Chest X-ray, PA view. Patient: 54 years old, sex M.
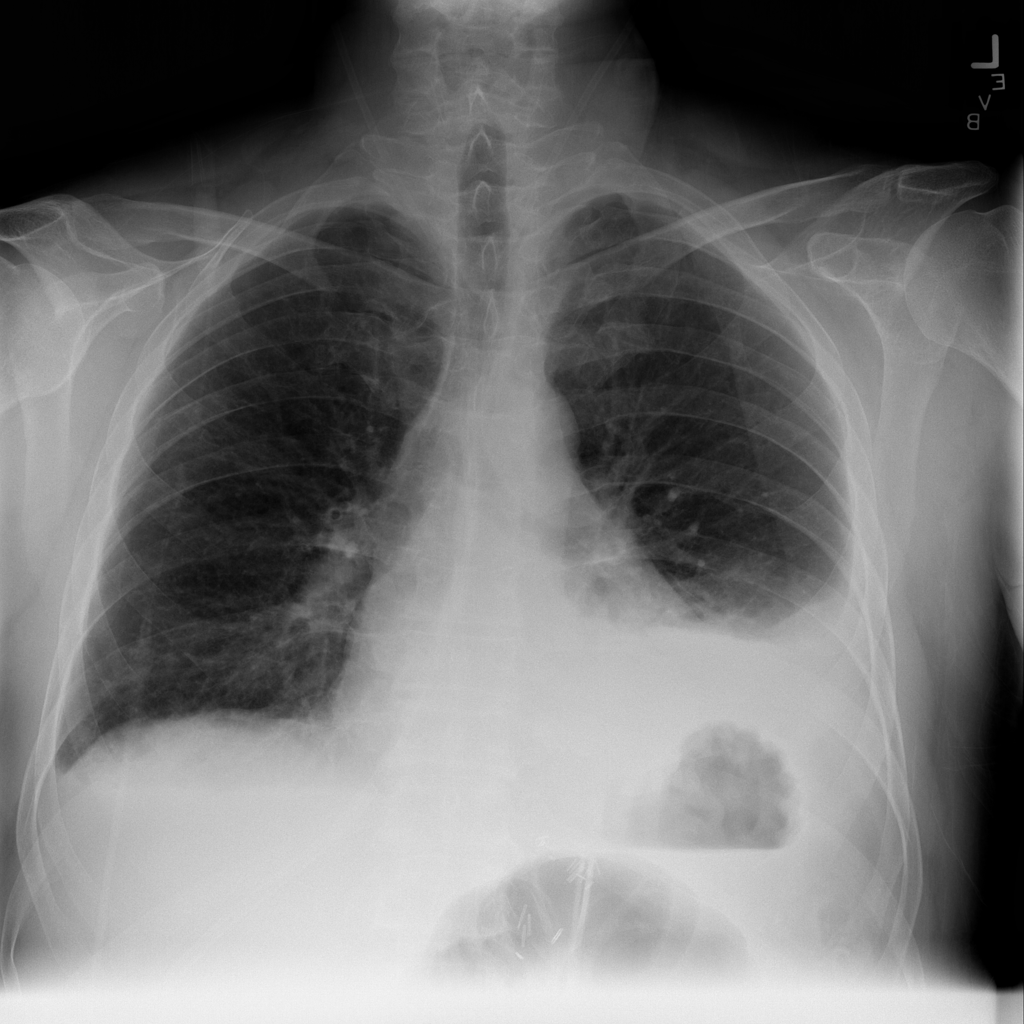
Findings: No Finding